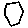
Label: hexagon